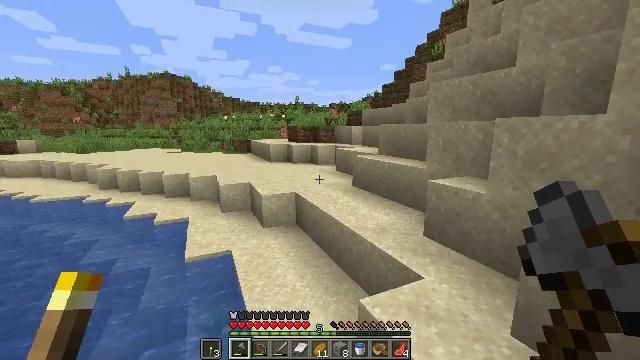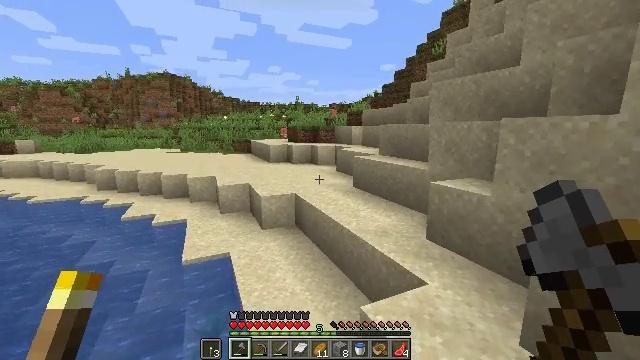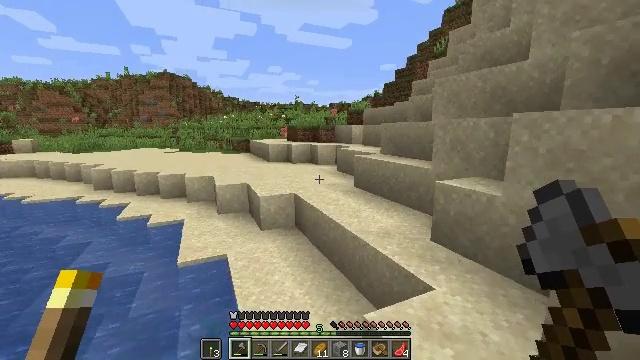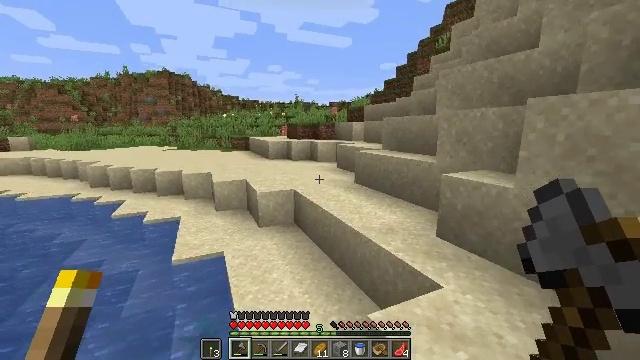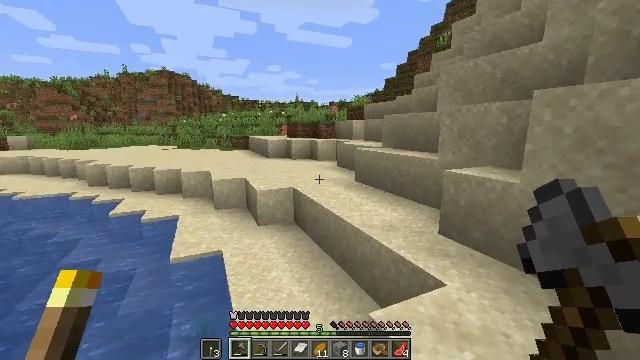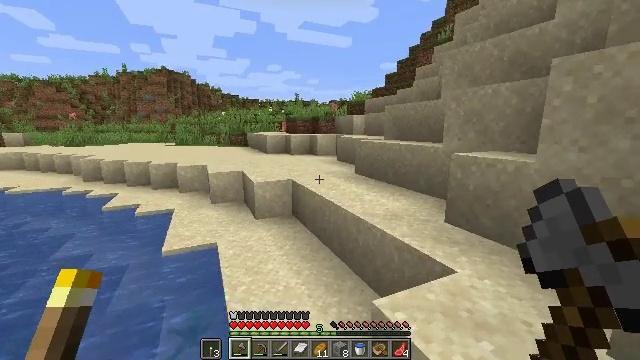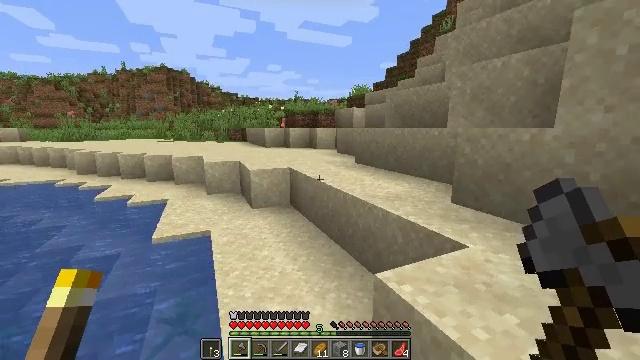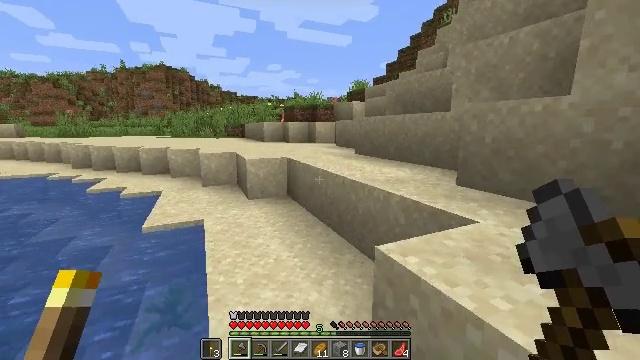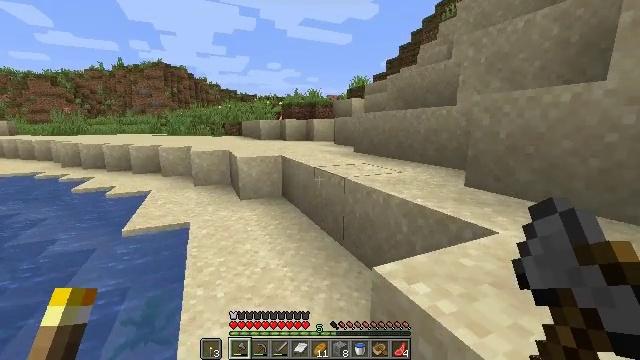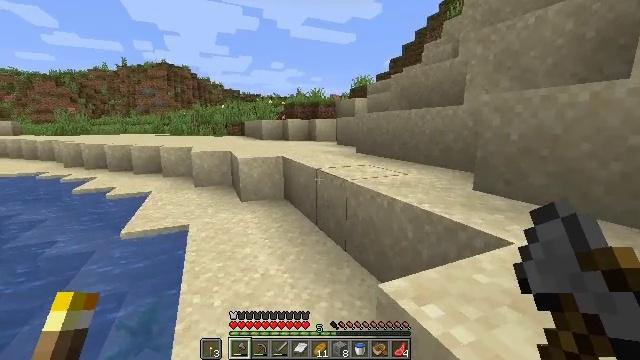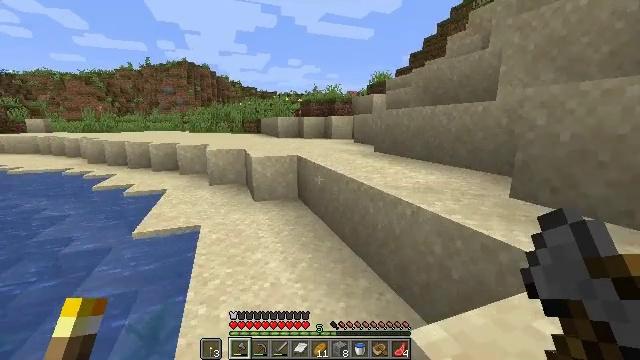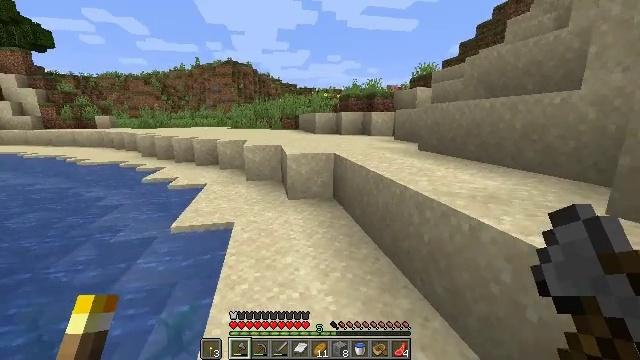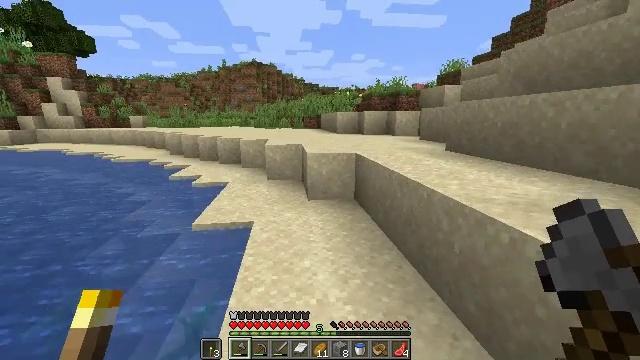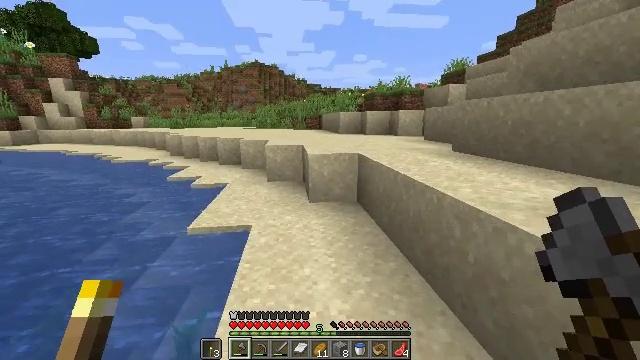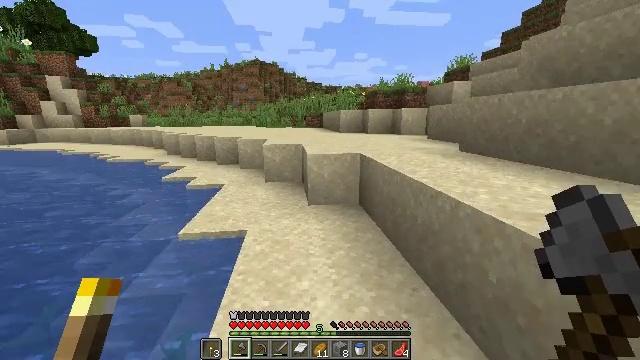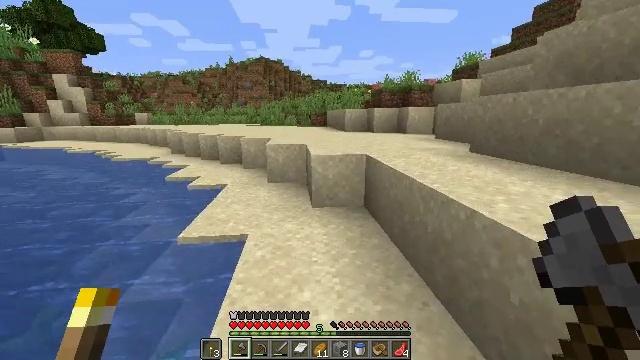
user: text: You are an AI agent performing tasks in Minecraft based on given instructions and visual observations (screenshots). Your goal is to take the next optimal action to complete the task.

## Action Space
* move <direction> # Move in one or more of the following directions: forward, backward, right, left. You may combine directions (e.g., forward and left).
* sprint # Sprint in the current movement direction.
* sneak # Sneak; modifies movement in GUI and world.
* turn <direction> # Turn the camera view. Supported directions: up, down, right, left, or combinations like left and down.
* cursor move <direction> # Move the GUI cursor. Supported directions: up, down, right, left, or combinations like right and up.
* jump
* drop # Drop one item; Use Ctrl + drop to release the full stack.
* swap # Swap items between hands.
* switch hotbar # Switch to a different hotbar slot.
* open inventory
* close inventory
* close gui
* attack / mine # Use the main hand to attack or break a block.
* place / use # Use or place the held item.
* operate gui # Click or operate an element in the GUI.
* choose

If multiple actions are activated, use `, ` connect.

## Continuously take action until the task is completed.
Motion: motion action
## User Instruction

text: Clear away tall grass.
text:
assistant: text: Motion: move forward
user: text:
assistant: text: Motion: move forward
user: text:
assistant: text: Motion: move forward
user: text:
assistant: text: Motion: move forward and move right
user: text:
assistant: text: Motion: move forward and move right
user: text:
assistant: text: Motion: move forward and move right
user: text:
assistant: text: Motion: move forward and move right
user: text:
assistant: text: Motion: move forward
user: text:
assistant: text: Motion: move forward
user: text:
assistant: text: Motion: move forward, turn left
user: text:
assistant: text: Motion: move forward, turn left
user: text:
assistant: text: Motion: move forward, turn left
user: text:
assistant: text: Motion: move forward
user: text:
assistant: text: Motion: move forward
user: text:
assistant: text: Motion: move forward, turn left
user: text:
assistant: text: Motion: move forward, turn left, jump
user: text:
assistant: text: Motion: move forward, jump
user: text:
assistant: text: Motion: move forward, jump
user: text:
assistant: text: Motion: move forward, jump
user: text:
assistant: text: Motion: move forward, jump
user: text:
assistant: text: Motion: move forward, jump
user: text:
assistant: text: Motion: move forward
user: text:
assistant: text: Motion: move forward, turn right
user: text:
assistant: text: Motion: move forward
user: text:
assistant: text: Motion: move forward
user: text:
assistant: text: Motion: move forward
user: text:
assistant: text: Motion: move forward
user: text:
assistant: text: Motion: move forward, turn right and up
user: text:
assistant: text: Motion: move forward, turn right
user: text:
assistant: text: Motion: move forward